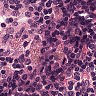
Metastatic tissue present: no